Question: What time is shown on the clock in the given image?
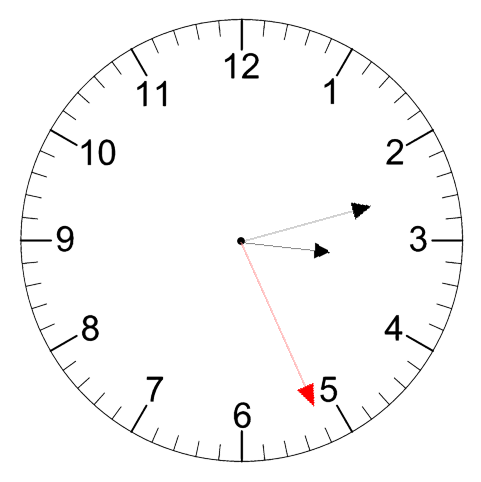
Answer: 03:12:26